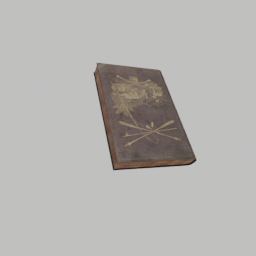
Label: tools